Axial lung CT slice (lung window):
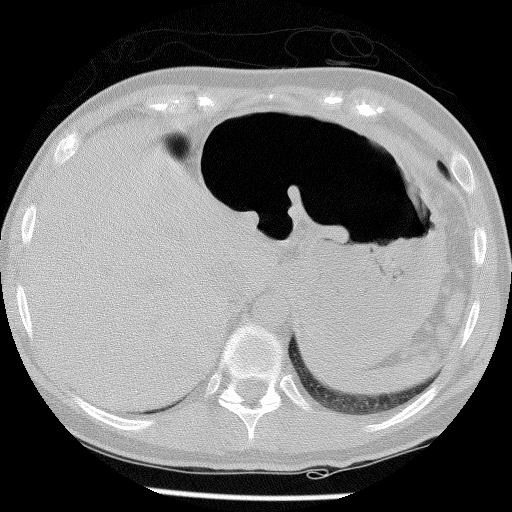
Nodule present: no